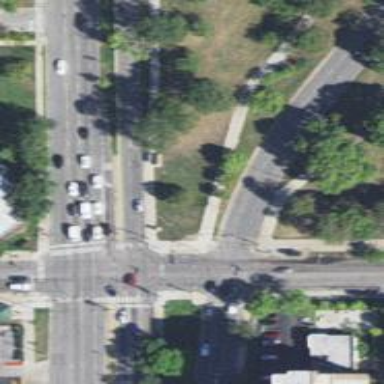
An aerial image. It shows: Footway located on traffic island.